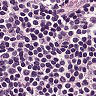
Metastatic tissue present: no